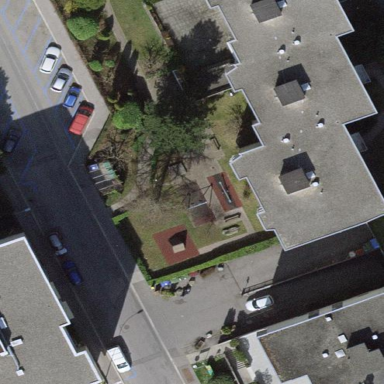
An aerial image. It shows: Image showing building with apartments.